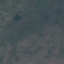
Land use / land cover: HerbaceousVegetation